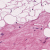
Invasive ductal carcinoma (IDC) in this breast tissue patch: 0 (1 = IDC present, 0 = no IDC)